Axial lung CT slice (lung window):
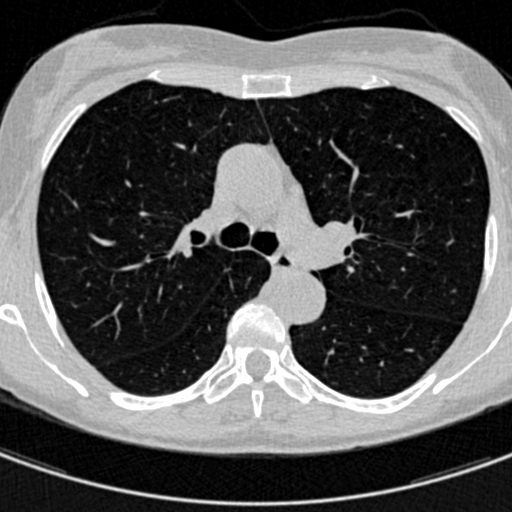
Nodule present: no